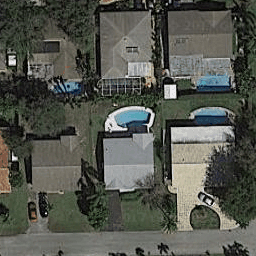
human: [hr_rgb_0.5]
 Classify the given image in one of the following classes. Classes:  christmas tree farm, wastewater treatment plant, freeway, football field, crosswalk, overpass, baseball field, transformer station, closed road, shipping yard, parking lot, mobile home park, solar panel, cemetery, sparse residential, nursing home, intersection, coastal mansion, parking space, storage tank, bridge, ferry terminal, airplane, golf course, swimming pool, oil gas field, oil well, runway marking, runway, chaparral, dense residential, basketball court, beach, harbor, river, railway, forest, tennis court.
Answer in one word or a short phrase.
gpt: dense residential